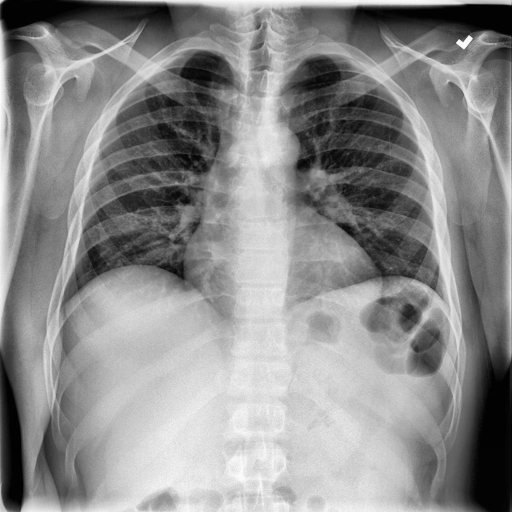
Finding: NORMAL